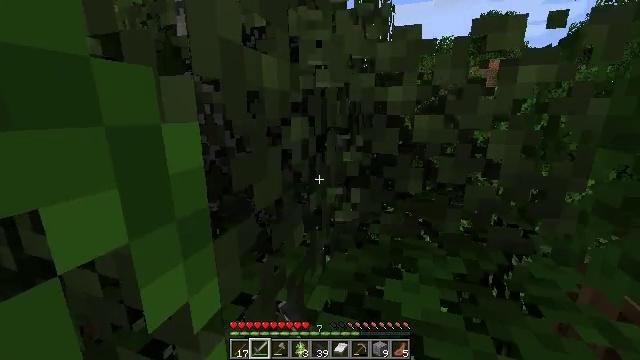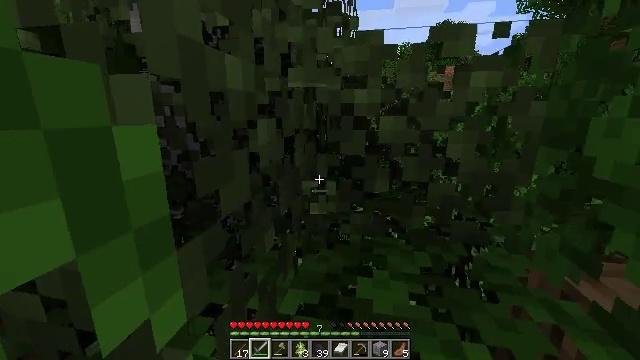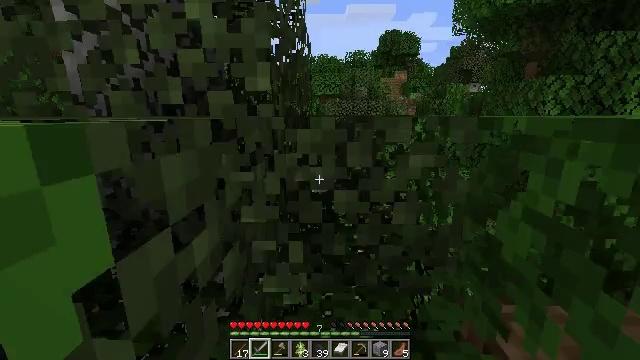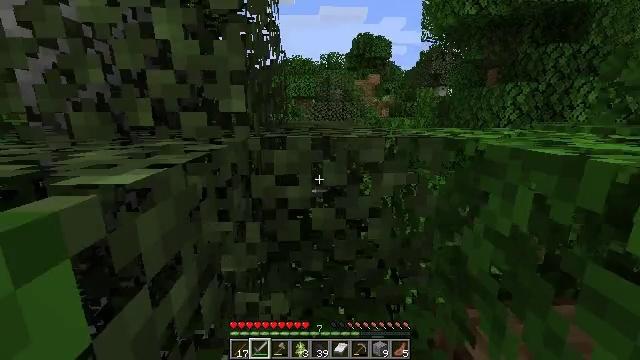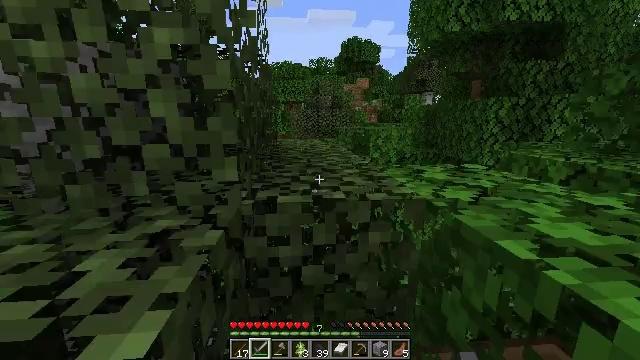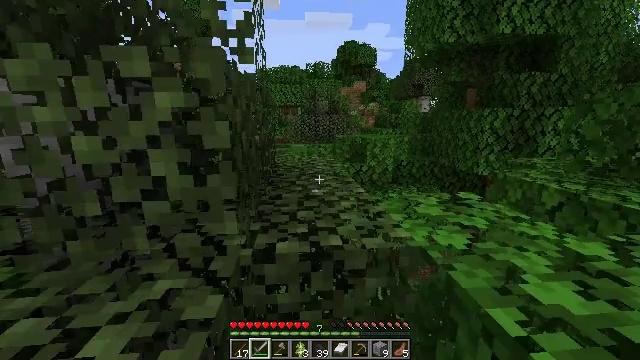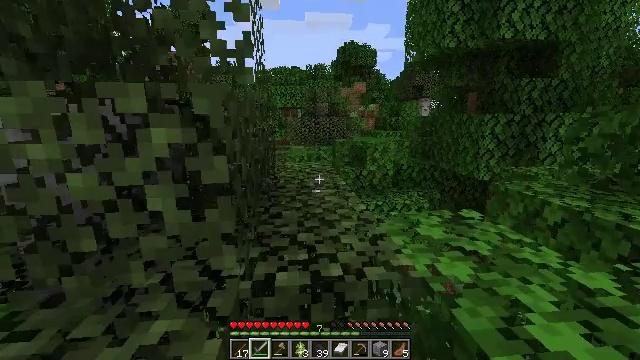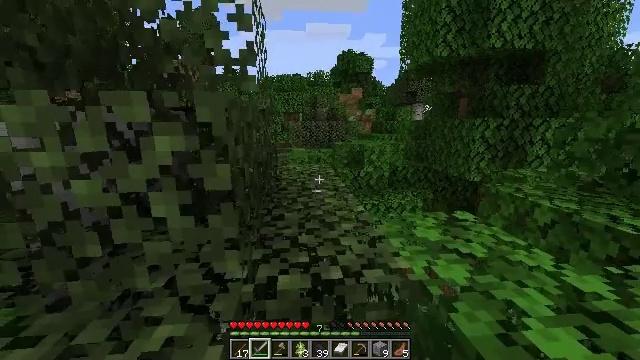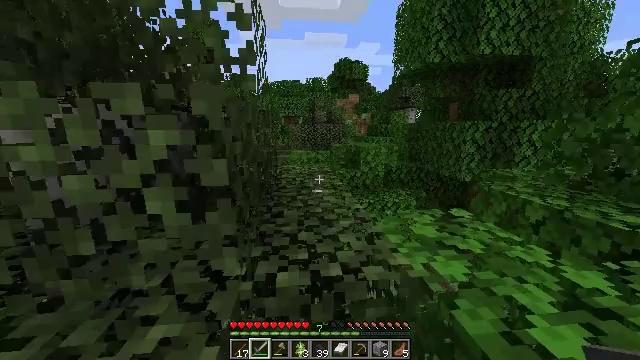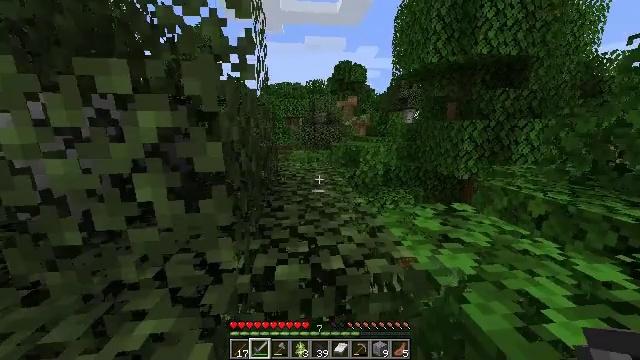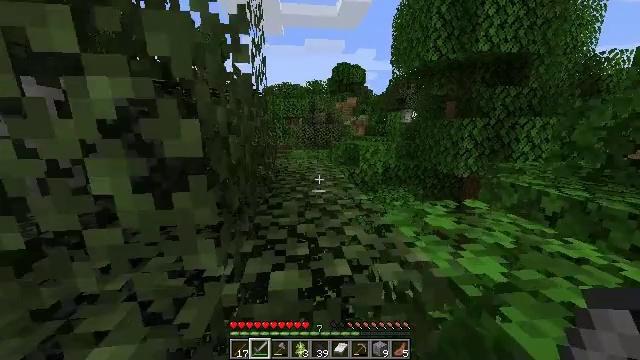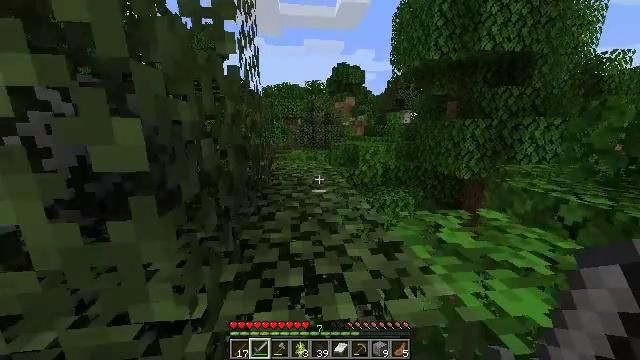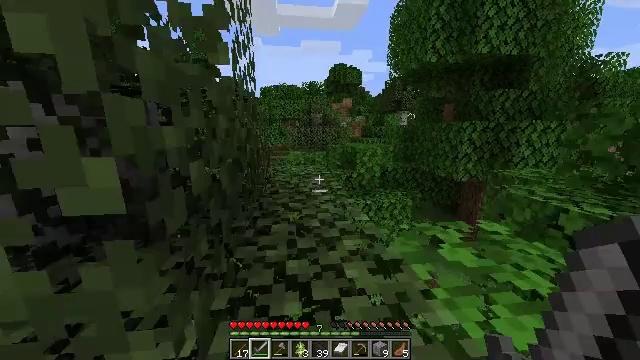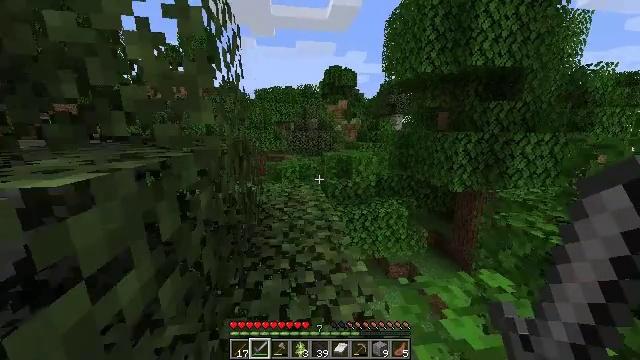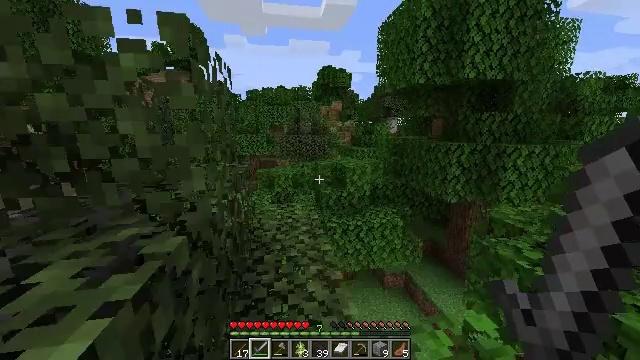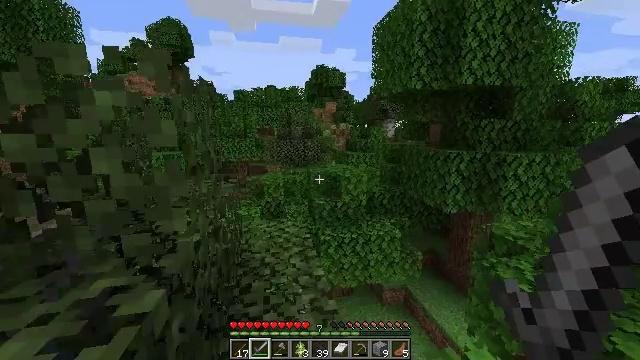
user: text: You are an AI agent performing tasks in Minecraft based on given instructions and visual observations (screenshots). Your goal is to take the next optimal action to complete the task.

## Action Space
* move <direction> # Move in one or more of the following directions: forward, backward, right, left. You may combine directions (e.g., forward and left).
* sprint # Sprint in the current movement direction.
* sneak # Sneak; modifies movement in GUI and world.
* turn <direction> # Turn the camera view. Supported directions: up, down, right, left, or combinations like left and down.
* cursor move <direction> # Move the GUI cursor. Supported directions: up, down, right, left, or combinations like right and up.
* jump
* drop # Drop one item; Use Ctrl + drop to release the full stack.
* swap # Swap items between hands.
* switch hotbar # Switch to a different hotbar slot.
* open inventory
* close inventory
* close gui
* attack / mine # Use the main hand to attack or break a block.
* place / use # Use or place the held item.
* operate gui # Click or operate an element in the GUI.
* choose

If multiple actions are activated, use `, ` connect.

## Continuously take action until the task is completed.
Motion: motion action
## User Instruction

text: Trim the tree by mining oak leaves.
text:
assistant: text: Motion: move forward, sprint, turn right
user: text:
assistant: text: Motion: move forward, sprint, turn right, jump
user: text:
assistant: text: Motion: move forward, sprint, turn right, jump
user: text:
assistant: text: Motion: move forward, sprint, turn right, jump
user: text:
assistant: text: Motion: move forward, sprint, jump
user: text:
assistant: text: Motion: move forward, sprint, jump
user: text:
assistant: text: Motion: move forward, sprint, jump
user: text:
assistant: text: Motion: move forward, sprint, jump
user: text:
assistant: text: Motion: move forward, sprint, jump
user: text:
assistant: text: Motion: move forward, sprint, jump
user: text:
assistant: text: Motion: move forward, sprint, jump
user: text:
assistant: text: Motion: move forward, sprint, jump
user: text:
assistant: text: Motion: move forward, sprint, turn right, jump
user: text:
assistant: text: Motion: move forward, sprint, turn right, jump
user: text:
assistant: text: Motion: move forward, sprint, turn right and up, jump
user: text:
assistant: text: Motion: move forward, sprint, jump
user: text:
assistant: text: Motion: move forward, sprint, jump
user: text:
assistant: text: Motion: move forward, sprint, jump
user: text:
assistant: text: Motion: move forward, sprint, jump
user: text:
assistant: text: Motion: move forward, sprint, turn left, jump
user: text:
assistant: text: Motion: move forward, sprint, turn left, jump
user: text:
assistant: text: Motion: move forward, sprint, turn left, jump
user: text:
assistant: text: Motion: move forward, sprint, turn left
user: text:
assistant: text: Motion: move forward, sprint, turn left
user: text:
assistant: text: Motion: move forward, sprint, turn left
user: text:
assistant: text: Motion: move forward, sprint, turn left
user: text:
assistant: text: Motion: move forward, sprint, turn left
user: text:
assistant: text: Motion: move forward, sprint
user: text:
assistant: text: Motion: move forward, sprint
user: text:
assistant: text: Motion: move forward, sprint